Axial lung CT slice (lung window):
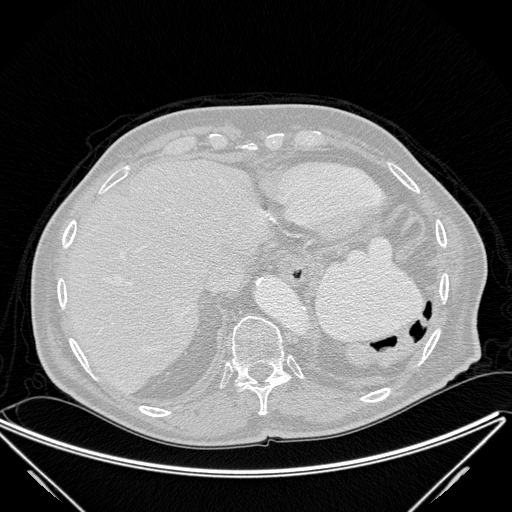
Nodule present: no